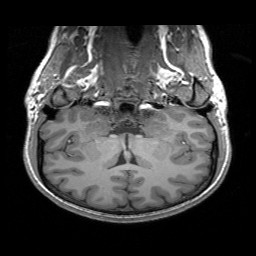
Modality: T1w
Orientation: sagittal
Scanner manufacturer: siemens
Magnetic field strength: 3 T